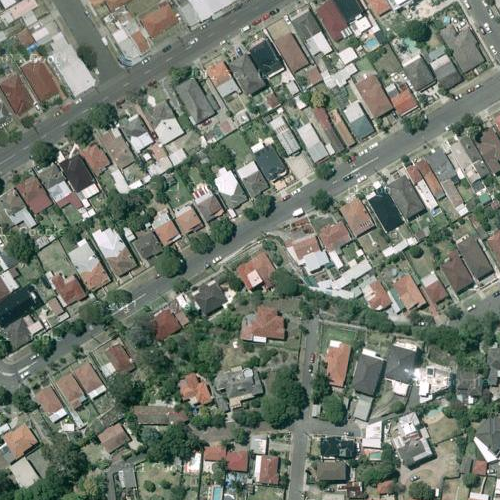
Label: sydney